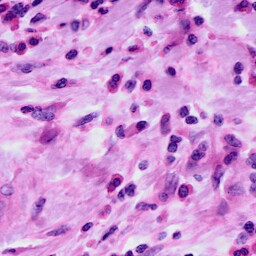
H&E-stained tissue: Cervix